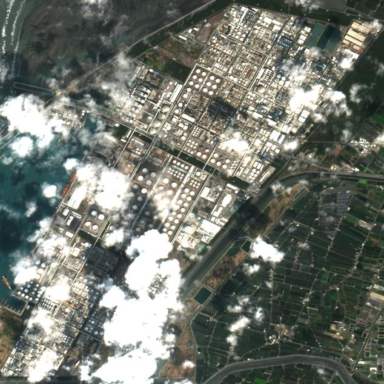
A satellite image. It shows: Industrial area with refinery.